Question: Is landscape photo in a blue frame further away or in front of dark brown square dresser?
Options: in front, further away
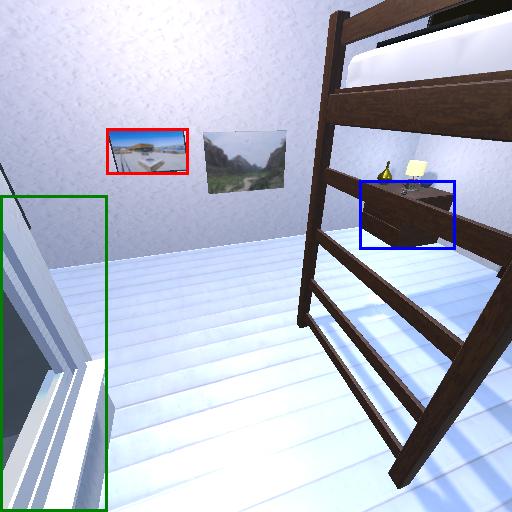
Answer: in front